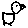
Label: bird